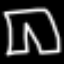
Label: pants